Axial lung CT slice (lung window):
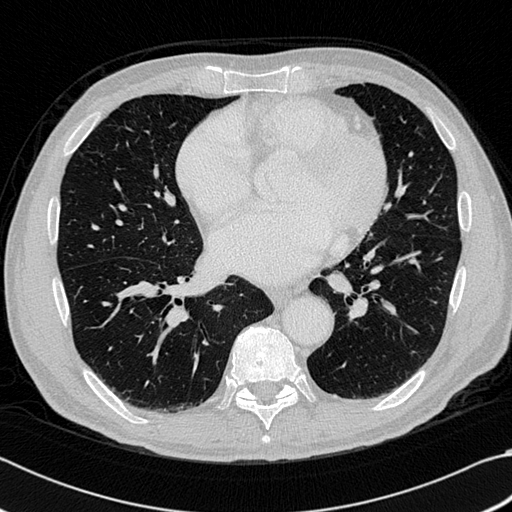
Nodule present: no